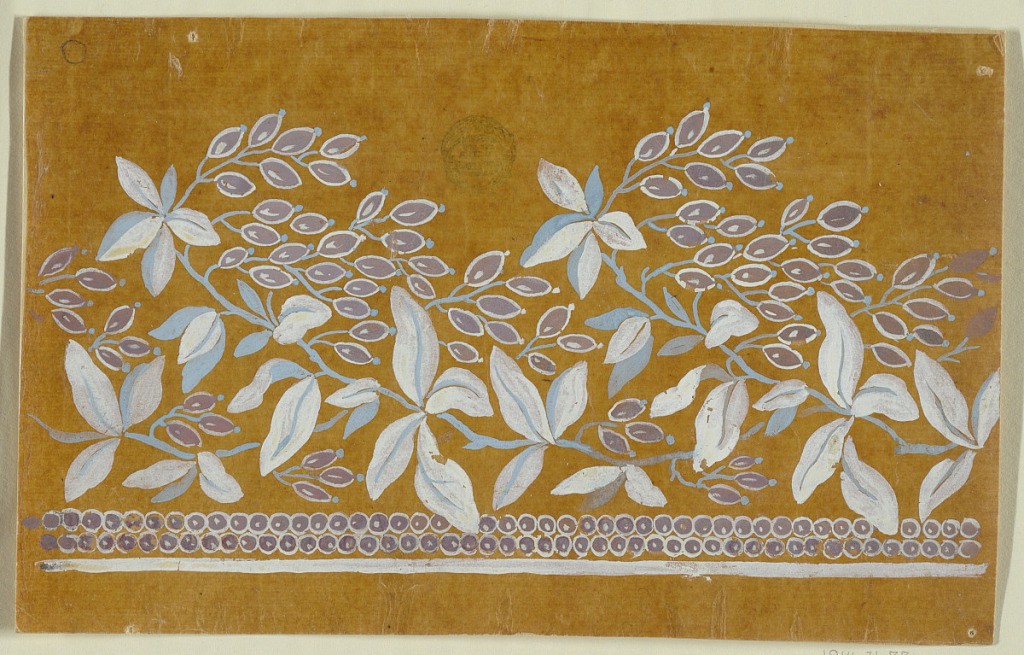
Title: Design for an Embroidered Horizontal Border of the "Fabrique de St. Ruf," Unfinished
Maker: Fabrique de Saint Ruf, Lyon, France
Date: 1800–1815
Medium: Brush and blue, lilac, and white gouache on glazed tracing paper pasted on paper
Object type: Drawing
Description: A garland consisting of boughs with leaves and seeds over two rows of beads and a white stripe. Somewhat more than two repeats are shown. A small pencil circle, left top.